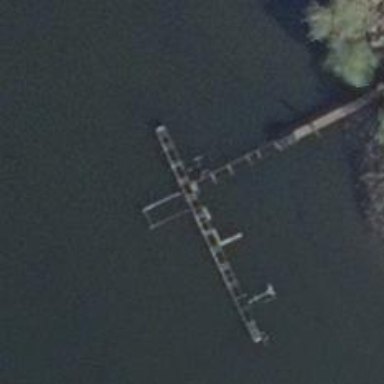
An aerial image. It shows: Man-made pier.